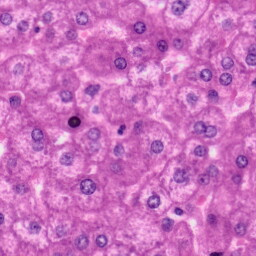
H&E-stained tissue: Liver